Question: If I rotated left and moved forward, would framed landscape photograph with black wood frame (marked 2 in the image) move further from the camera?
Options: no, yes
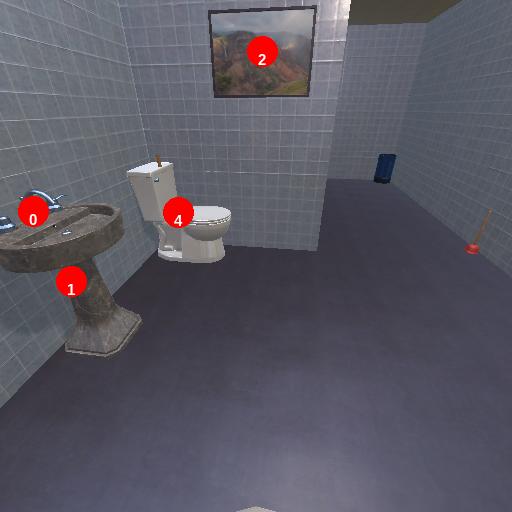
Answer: no